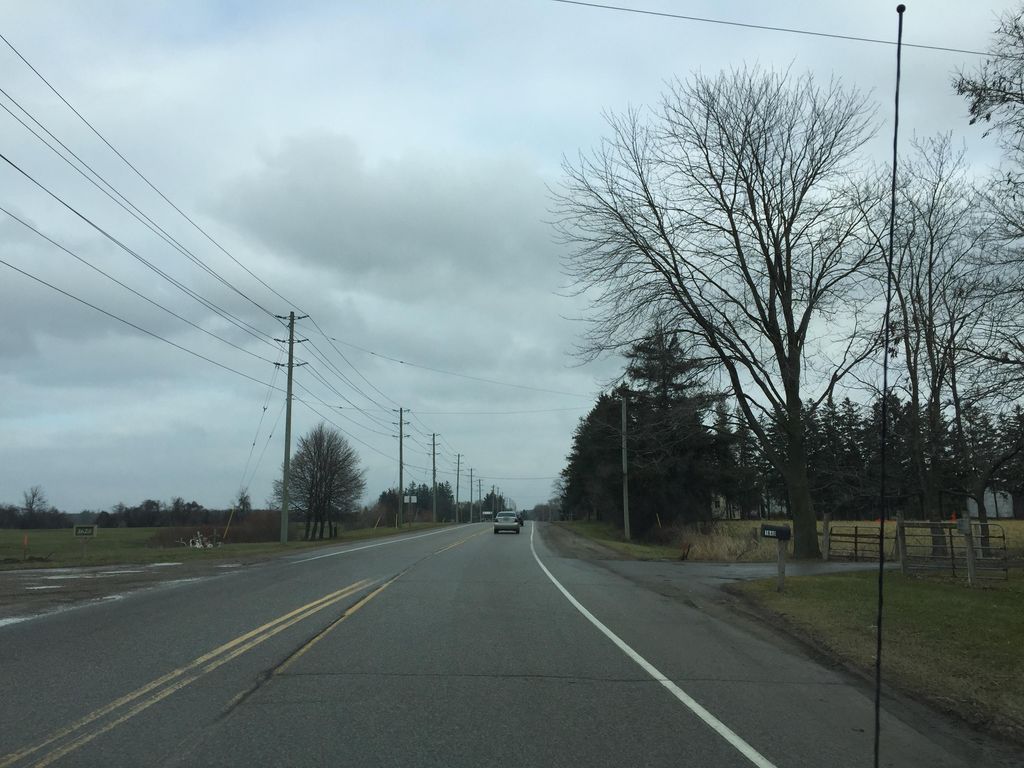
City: kitchener-waterloo